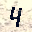
Label: 4